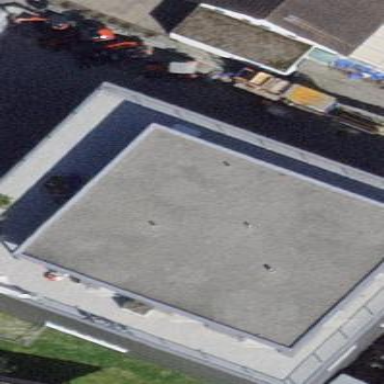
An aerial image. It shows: Commercial building.